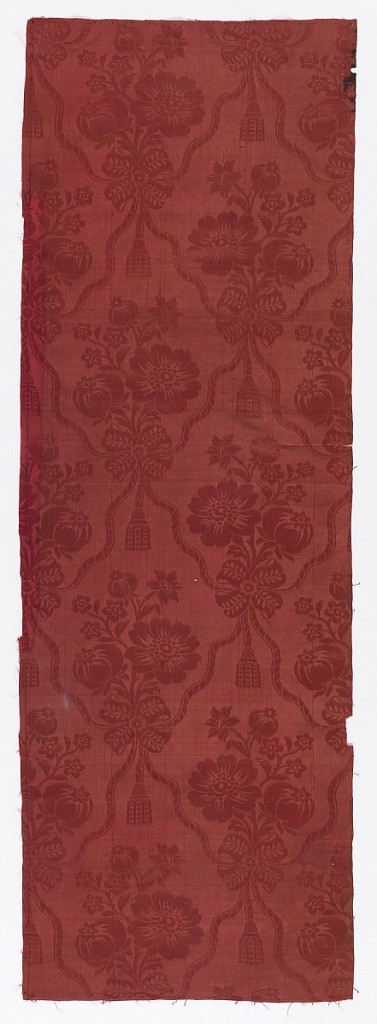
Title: Fragment
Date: mid–late 18th century
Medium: silk Technique: 5-harness satin damask
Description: Panel of red silk damask with a pattern of ribbon festoons and clusters of flowers.